Interaction volume radius: 5 \u00c5
Interaction volume height: 15 \u00c5
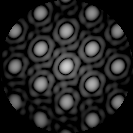
Disorder parameter: 0.006258